Question: In Box2D can I make a revolute joint between a static box and a dynamic chain shape as in the image below? I would like to be able to rotate the chain shape using a revolute joint with a motor.
Also does it matter where the joint is on the bodies? Can it be on the actual shape but outside it somewhere?

The following code produces the two fixtures but there is no revolute joint between them
'''
b2BodyDef bd2;
b2Body* ground = world->CreateBody(&bd2);
b2PolygonShape shape;
const b2Vec2 vertices[4] = {
b2Vec2(-40, -30),
b2Vec2(40, -30),
b2Vec2(40, 30),
b2Vec2(-40, 30) };
shape.Set(vertices, 4);
ground->CreateFixture(&shape, 0.0f);
b2BodyDef bd;
bd.type = b2_dynamicBody;
b2Body* container = world->CreateBody(&bd);
b2Vec2 vs[4];
vs[0].Set(-11.583f, 20.806f);
vs[4].Set(-9.164f, -19.383f);
vs[6].Set(9.164f, -19.383f);
vs[8].Set(11.342f, 0.0f);
vs[4].Set(11.583f, 20.806f);
b2ChainShape chain;
chain.CreateChain(vs, 4);
container->CreateFixture(&chain, 0.0f);
b2RevoluteJointDef revoluteJointDef;
revoluteJointDef.bodyA = ground;
revoluteJointDef.bodyB = container;
revoluteJointDef.collideConnected = false;
revoluteJointDef.localAnchorA.Set(0, 0);
revoluteJointDef.localAnchorB.Set(0, 0);
b2RevoluteJoint* m_joint = (b2RevoluteJoint*)world->CreateJoint(&revoluteJointDef);
'''
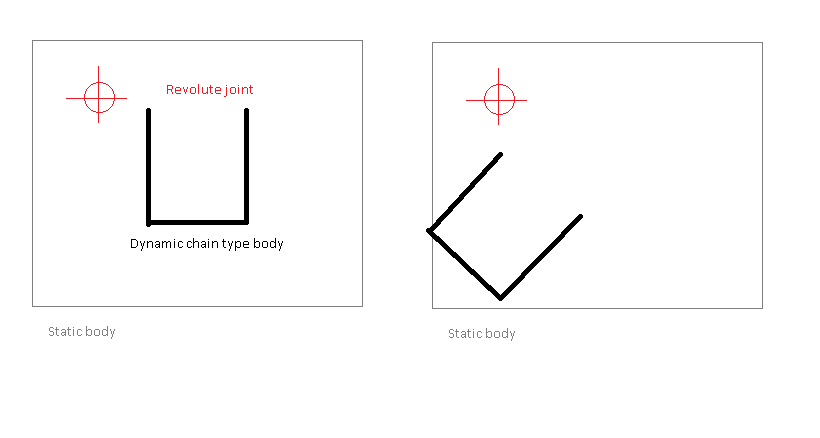
Answer: The joint anchor can be anywhere, it is not related to the fixture shapes in any way. You can even have two bodies with no fixtures at all and make a joint between them.
So yes, you can make a revolute joint between a static box and a dynamic chain shape. The issue you will come across though is that when a body only has a chain shape, it has no mass because the shape has no volume. When it has no mass, Box2D considers it to have infinite rotational inertia and it will not rotate.
You can get around this by adding a dummy fixture that does have volume (eg. a polygon or circle) to the same body. You can set the fixture to be a sensor so it causes no collision response (or set the collision filter flag bits all to zero).
If you really don't want to have any other fixture on the body, you could also manually set the values for the 'mass data' of the body with b2Body::SetMassData, but you'll need to know what values to set. The easiest way to find those values is to first create the dummy fixture, get the values with GetMassData, destroy the fixture, then SetMassData the values back.